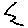
Label: zigzag